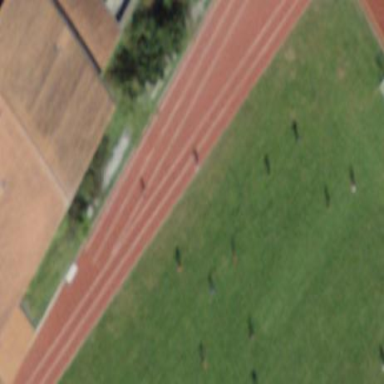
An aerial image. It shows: Athletics pitch for leisure land sports.